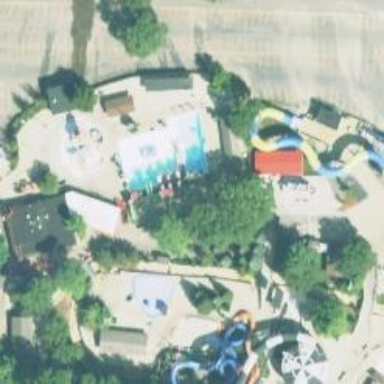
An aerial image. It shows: Water slide attraction.